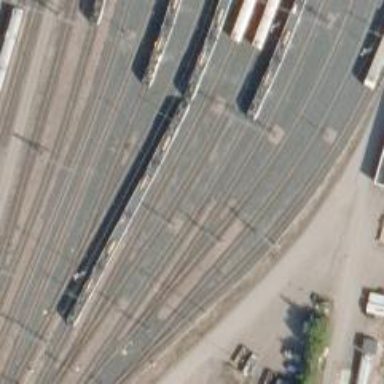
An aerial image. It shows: Railway signal.